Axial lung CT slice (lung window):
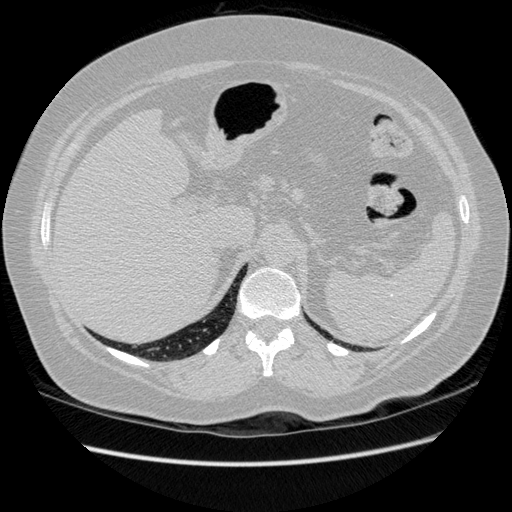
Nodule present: no